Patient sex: M
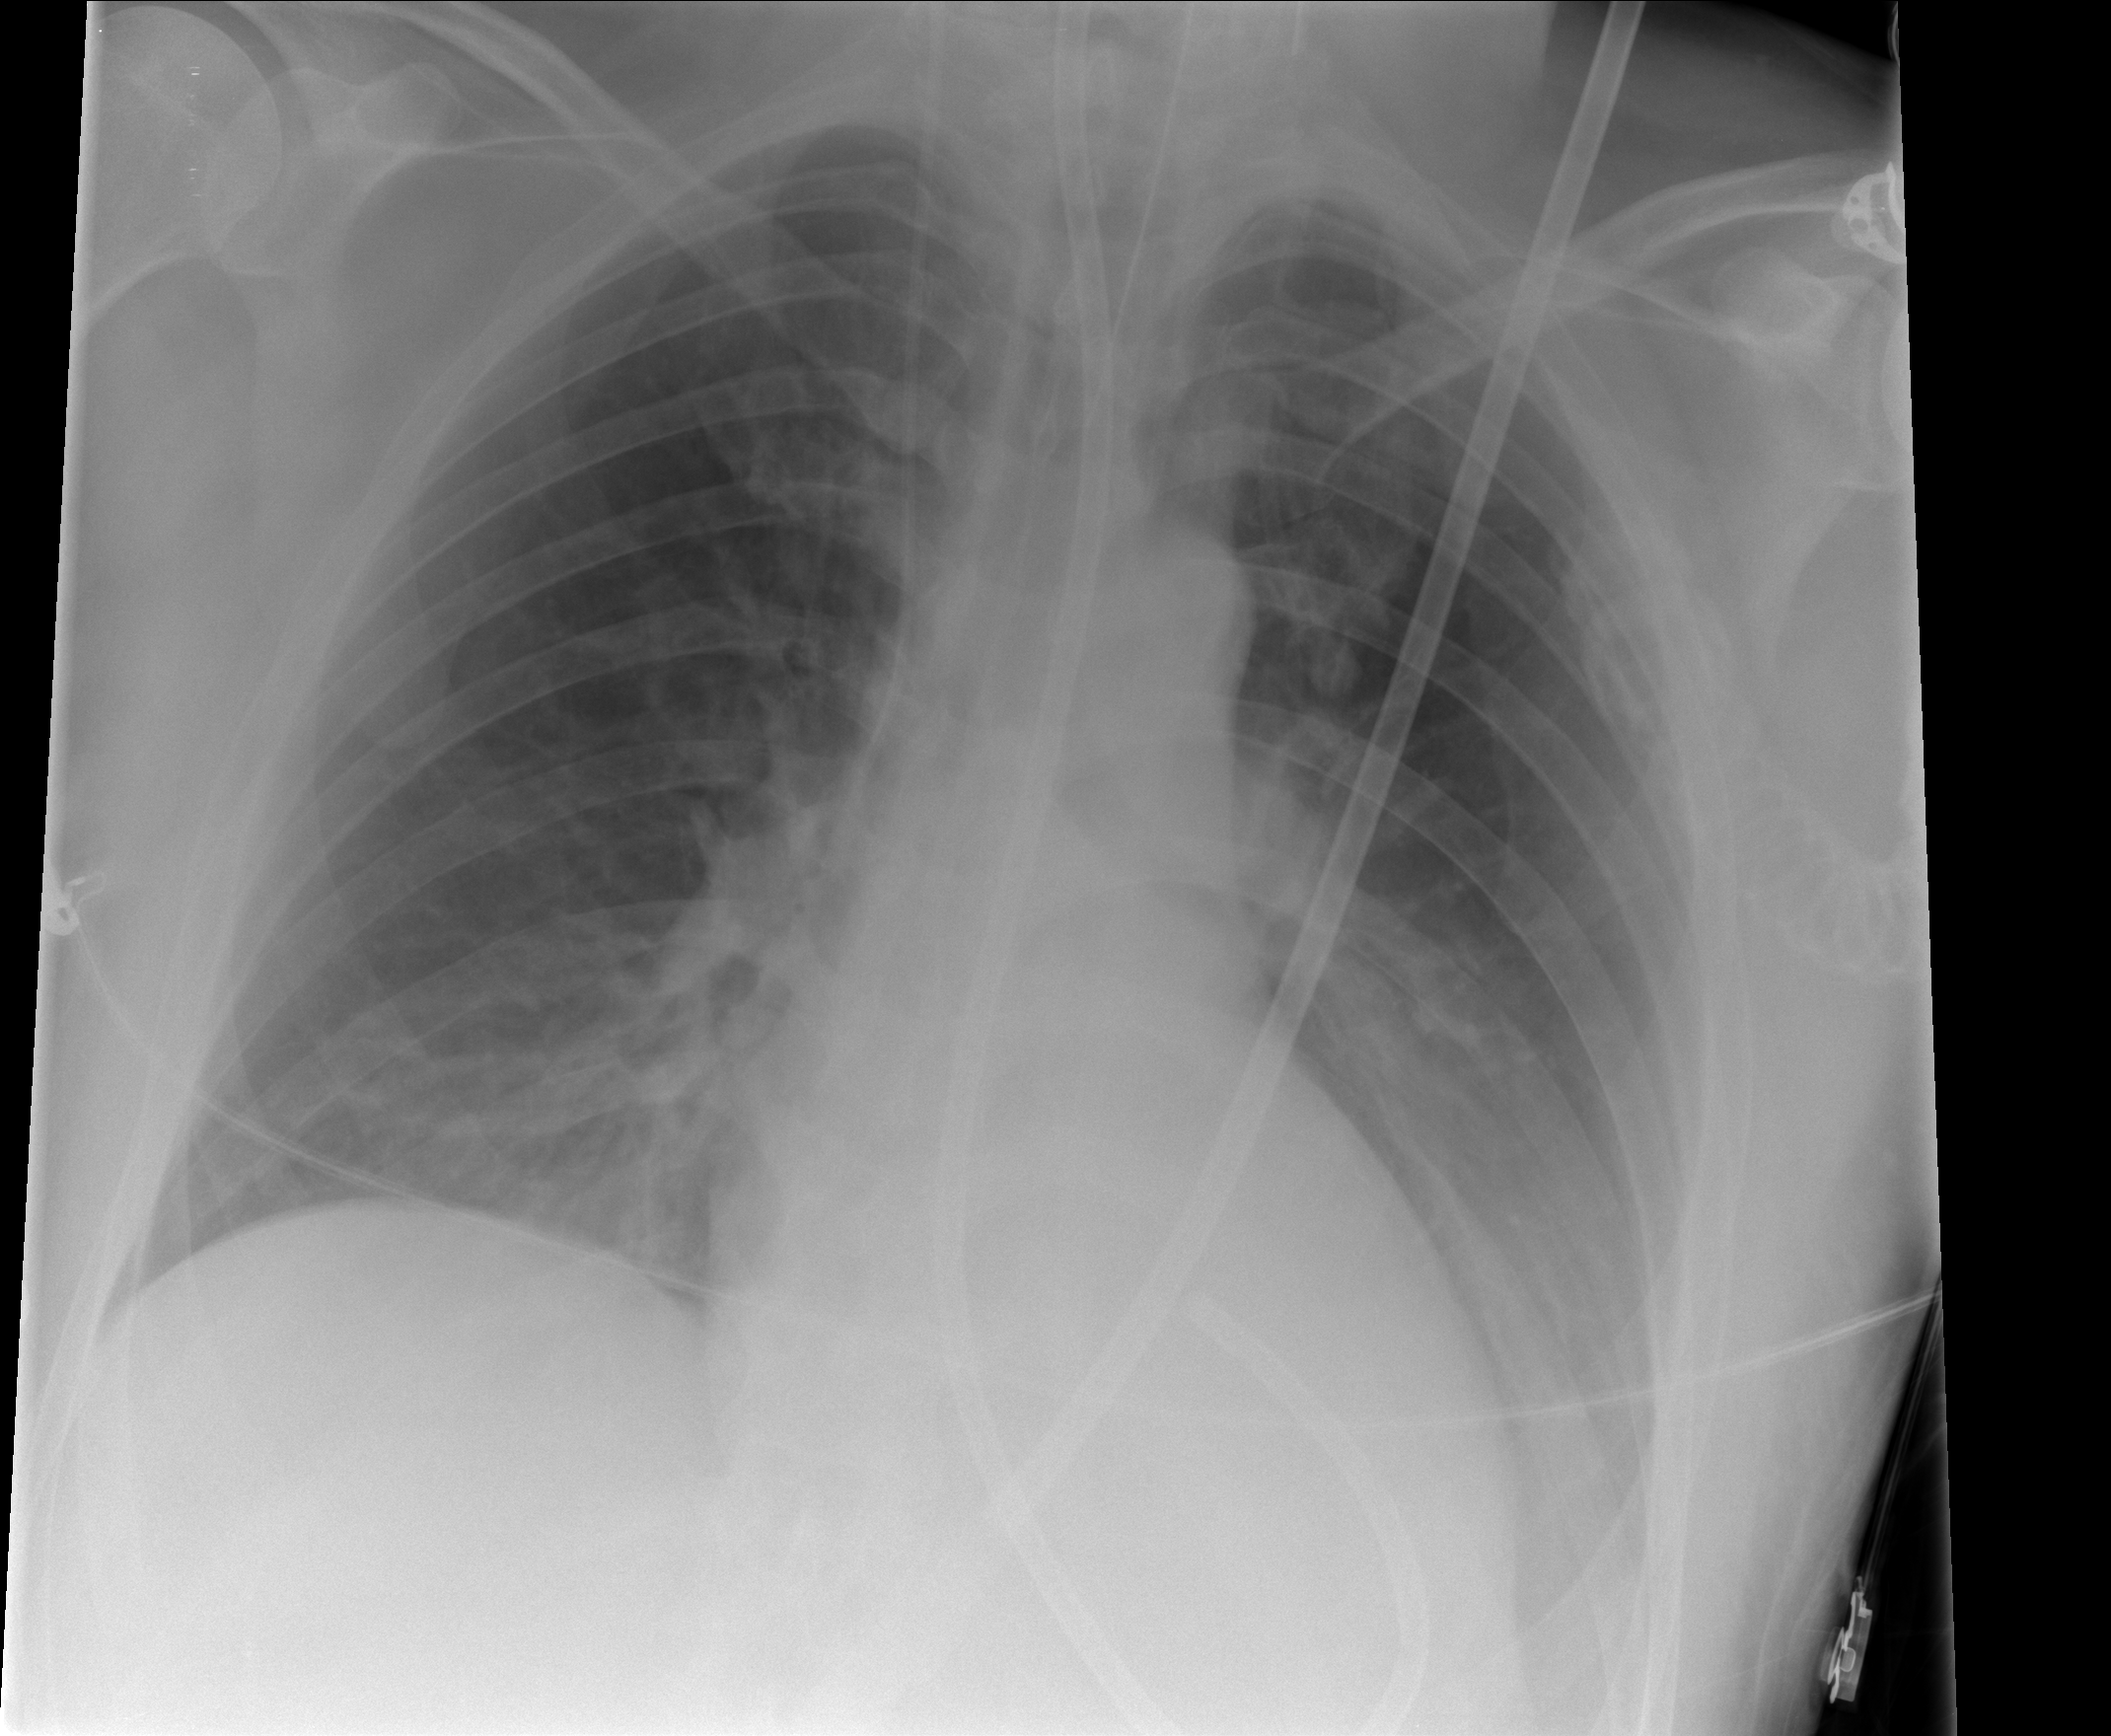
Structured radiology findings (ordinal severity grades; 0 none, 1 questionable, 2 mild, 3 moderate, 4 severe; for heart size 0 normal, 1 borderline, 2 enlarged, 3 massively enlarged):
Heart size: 0
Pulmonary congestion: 0
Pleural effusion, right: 0
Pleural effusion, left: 2
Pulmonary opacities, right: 0
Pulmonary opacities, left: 0
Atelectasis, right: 1
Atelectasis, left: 2